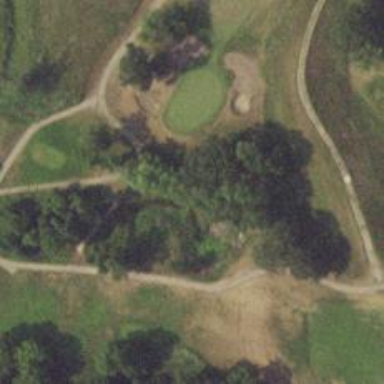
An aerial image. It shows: Pathway for golfing.